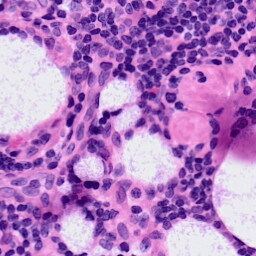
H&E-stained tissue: LymphNode